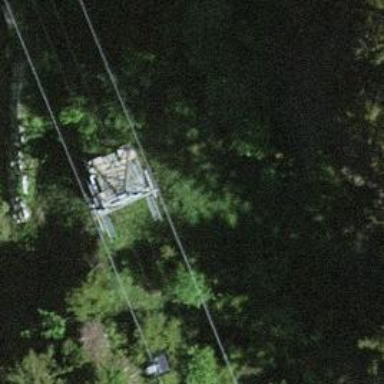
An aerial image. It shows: Pylon for aerialway.